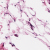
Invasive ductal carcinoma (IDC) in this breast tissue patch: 0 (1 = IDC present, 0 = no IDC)